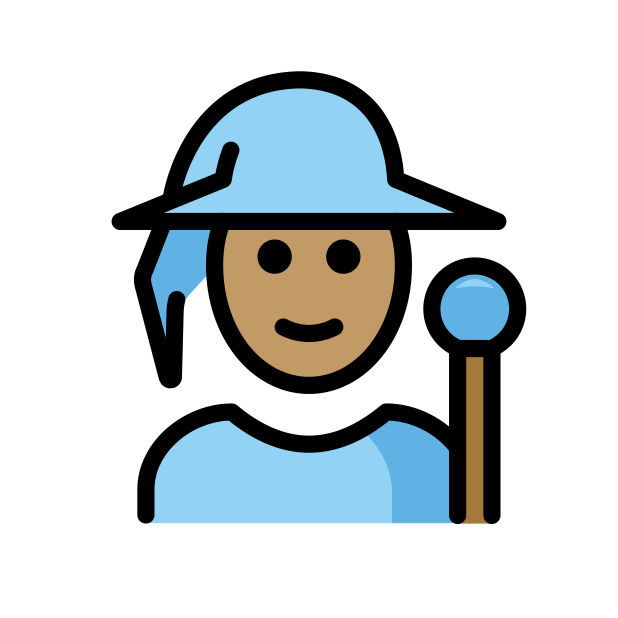
mage: medium skin tone